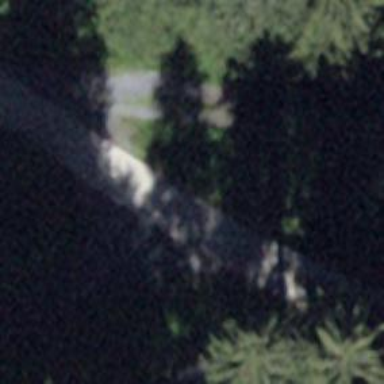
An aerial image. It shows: Unclassified road with concrete surface. The road has tracks groomed for classic skiing. It is designated as hiking path.